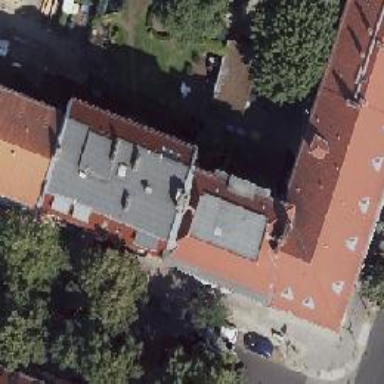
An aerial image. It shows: Building with apartments featuring unique double saltbox roof shape.